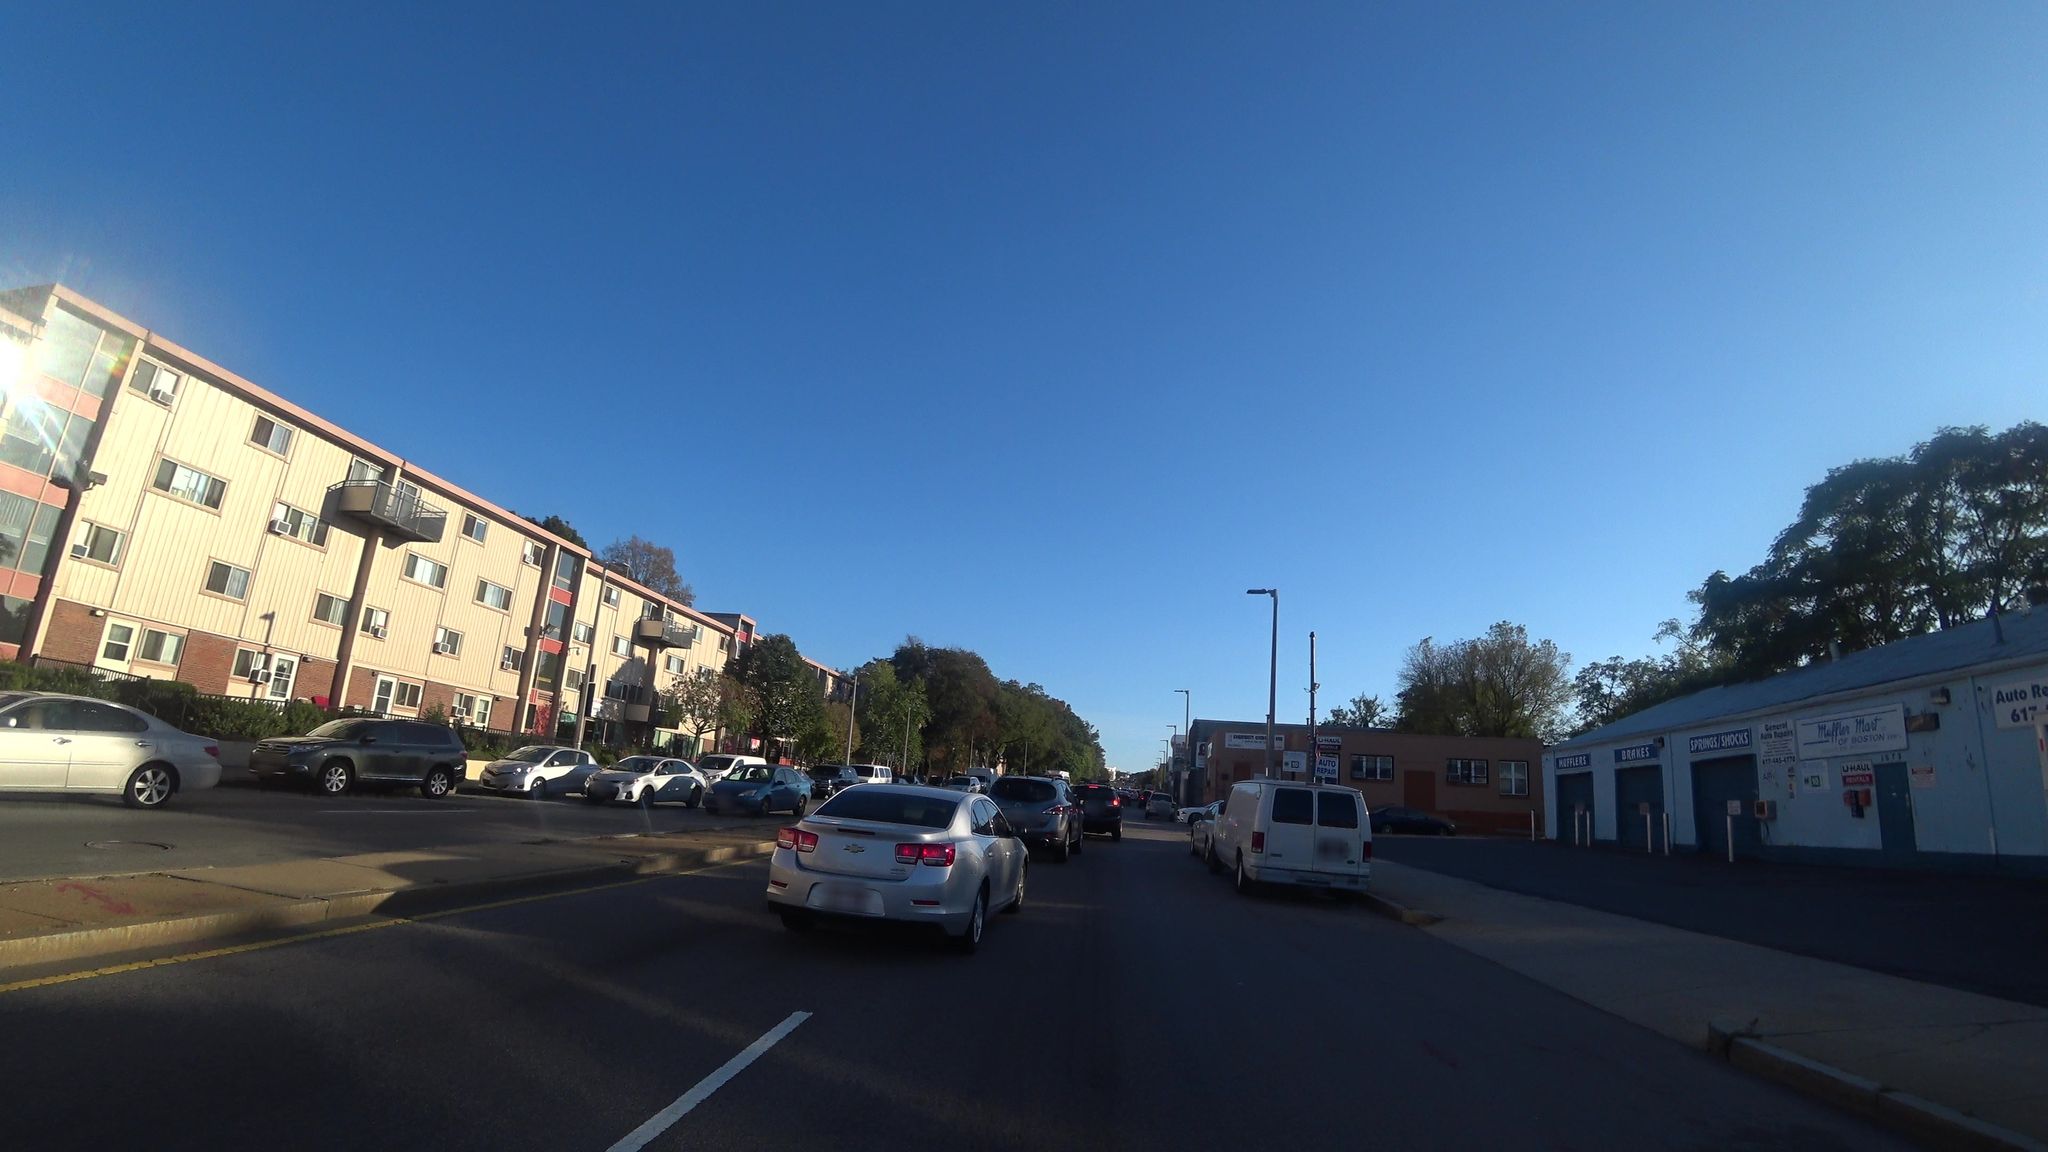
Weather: clear
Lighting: day
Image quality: good
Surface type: driving surface
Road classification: primary
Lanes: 2
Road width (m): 25.9
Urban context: urban centre
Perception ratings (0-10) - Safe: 4.27, Lively: 7.7, Beautiful: 6.67, Boring: 1.59, Depressing: 2.81, Wealthy: 2.81